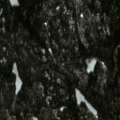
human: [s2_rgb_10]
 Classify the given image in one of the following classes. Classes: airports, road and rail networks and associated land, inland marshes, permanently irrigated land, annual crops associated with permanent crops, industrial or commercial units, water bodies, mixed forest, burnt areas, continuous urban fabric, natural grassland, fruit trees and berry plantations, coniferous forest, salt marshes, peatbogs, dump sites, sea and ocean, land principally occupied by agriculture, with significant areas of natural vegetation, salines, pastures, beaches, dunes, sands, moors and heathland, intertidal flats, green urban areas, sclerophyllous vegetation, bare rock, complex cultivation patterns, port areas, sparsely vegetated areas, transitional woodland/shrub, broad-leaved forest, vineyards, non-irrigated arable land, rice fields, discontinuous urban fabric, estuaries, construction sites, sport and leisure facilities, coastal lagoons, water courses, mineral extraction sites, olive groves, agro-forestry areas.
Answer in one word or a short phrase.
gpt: coniferous forest